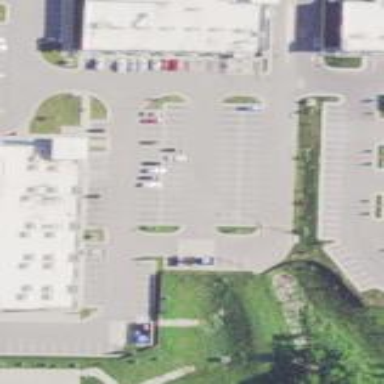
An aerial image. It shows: Retail building.